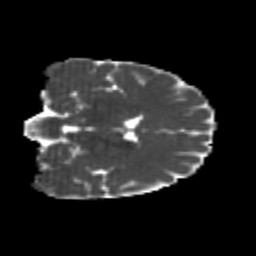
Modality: MD
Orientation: coronal
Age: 20
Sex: female
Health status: healthy
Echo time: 0.074 s